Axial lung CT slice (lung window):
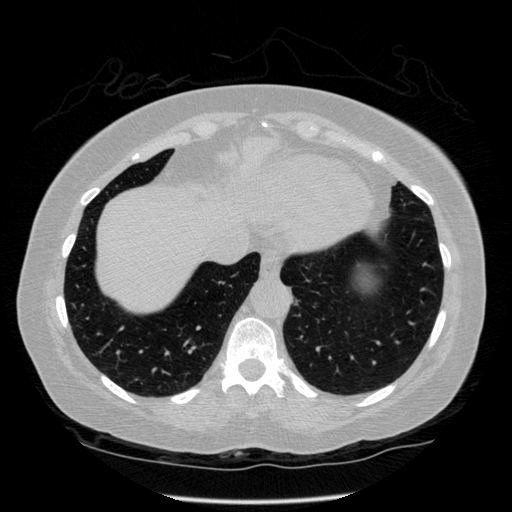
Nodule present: no